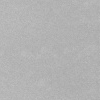
Atmospheric dust classification: dusty